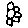
Label: flower